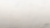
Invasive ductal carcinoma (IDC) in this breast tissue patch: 0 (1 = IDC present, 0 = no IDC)